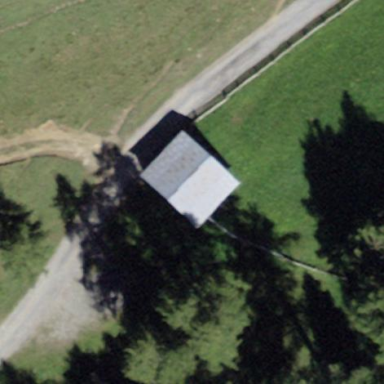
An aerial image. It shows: Shed.